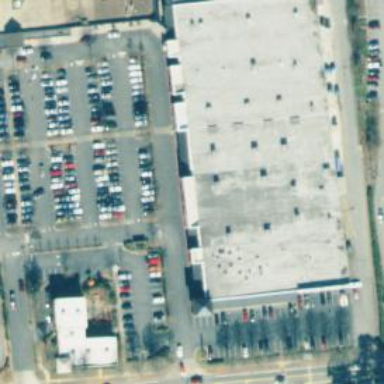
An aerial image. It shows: Commercial building.